Question: I am new learner to WPF. here I got a question.
I have a image, width:360, height:360. Here I want to crop this image like below:
( 0,0 ) to (120,120) save to the first ImageSource object,
(120,0 ) to (240,120) save to the second ImageSource object,
(240,0 ) to (360,120) save to the third ImageSource object;,
......
pls see more details in below picture:

My code sample below:
'''
private void CutImage(string img)
{
int iLeft = 0;
int iTop = 0;
int count = 0;
Image thisImg = new Image();
BitmapImage src = new BitmapImage();
src.BeginInit();
src.UriSource = new Uri(img, UriKind.Relative);
src.CacheOption = BitmapCacheOption.OnLoad;
src.EndInit();
thisImg.Source = src;
for (int i = 0; i < 3; i++)
{
iTop = i * 120;
for (int j = 0; j < 3; j++)
{
iLeft = j * 120;
Canvas canvas = new Canvas();
Rectangle destRect = new Rectangle();
destRect.SetValue(Canvas.LeftProperty, (double)0);
destRect.SetValue(Canvas.TopProperty,(double)0);
destRect.Width = destRect.Height = 120;
Rect srcRect = new Rect();
srcRect.X = iLeft;
srcRect.Y = iTop;
srcRect.Width = srcRect.Height = 120;
thisImg.Clip = new RectangleGeometry(srcRect);
thisImg.Clip.SetValue(Canvas.TopProperty, (double)iTop);
thisImg.Clip.SetValue(Canvas.LeftProperty, (double)iLeft);
thisImg.Clip.SetValue(Canvas.WidthProperty, (double)120);
thisImg.Clip.SetValue(Canvas.HeightProperty,(double)120);
objImg[count++] = (ImageSource)thisImg.GetValue(Image.SourceProperty);
}
}
}
'''
but it doesn't work as I expected, seems that all the ImageSource objects store the same image, not the corping part. Any one can help me ? thx.
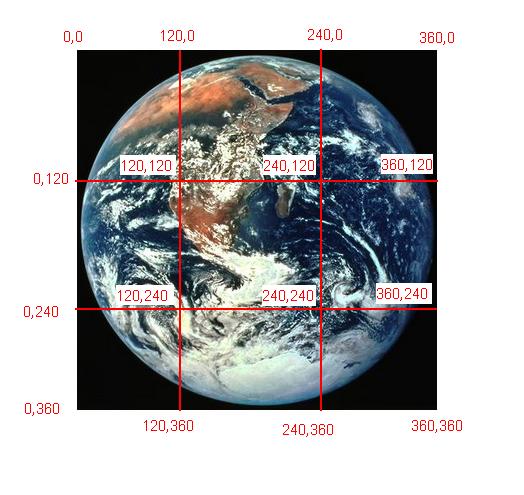
Answer: Use <URL> to do this:
'''
private void CutImage(string img)
{
int count = 0;
BitmapImage src = new BitmapImage();
src.BeginInit();
src.UriSource = new Uri(img, UriKind.Relative);
src.CacheOption = BitmapCacheOption.OnLoad;
src.EndInit();
for (int i = 0; i < 3; i++)
for (int j = 0; j < 3; j++)
objImg[count++] = new CroppedBitmap(src, new Int32Rect(j * 120, i * 120, 120, 120));
}
'''